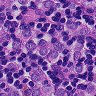
Metastatic tissue present: yes